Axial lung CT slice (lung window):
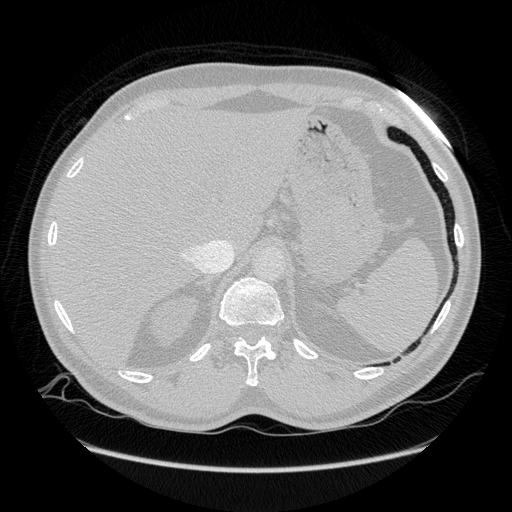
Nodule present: no